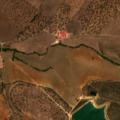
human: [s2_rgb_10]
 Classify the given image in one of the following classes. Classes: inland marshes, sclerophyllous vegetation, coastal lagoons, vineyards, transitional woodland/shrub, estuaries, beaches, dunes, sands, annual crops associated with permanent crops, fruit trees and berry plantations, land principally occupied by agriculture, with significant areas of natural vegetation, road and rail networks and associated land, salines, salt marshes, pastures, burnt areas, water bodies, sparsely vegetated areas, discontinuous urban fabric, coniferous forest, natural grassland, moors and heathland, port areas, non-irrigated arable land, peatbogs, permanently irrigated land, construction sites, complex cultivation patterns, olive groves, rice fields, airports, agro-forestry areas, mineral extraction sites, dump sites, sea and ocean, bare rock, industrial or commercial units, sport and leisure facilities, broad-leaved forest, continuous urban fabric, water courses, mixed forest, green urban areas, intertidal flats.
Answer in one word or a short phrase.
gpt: non-irrigated arable land, permanently irrigated land, olive groves, agro-forestry areas